Question: Let me start by saying sorry if this is a duplicate. I was unable to find an answer in any of the similar posts that I have read. I am having an issue where I have a 'Border' control whose 'Height' and 'Width' are bound to the 'ActualHeight' and 'ActualWidth' of a 'TextBlock' that is a child of the 'Border'.
Everything displays fine in the designer, but for some reason at run-time, the 'Border' control is not visible. I am not sure if it is because the 'Height' or 'Width' may be '0', or perhaps the 'Visibility' is being set some other way. If I hard code the 'Height'/'Width' then everything displays the same in the designer and at runtime, but something is acting bizarre with this binding. Even more bizarre, is that they were working before, and I'm not sure what I could have done to break them. Here is my XAML:
'''
<Grid Visibility="{Binding Path=Contacts.Count, Converter={StaticResource ItemCountToVisibilityConverter}}" >
<Border CornerRadius="5"
BorderBrush="White"
BorderThickness="2"
Padding="20,15,0,15"
Margin="0,15,0,15">
<ListView ItemsSource="{Binding Path=Contacts}">
<ListView.ItemTemplate>
<DataTemplate>
<StackPanel>
<TextBlock Text="{Binding Path=Name}" />
<TextBlock Text="{Binding Path=Number}" />
<TextBlock Text="{Binding Path=EmailAddress}" />
</StackPanel>
</DataTemplate>
</ListView.ItemTemplate>
</ListView>
</Border>
<Border Background="White"
CornerRadius="5"
Height="{Binding Path=ActualHeight, ElementName=ContactsTextBlock}"
Width="{Binding Path=ActualWidth, ElementName=ContactsTextBlock}"
VerticalAlignment="Top">
<TextBlock Text="Contact Information"
x:Name="ContactsTextBlock"
Foreground="Black"
Padding="5,2,5,2"
HorizontalAlignment="Center"
VerticalAlignment="Center" />
</Border>
</Grid>
'''
It is the second 'Border' control in the XAML that is having the issue. As I said, it displays properly in the designer, but for some reason at runtime, the 'Border' control as well as the 'TextBlock' it contains are not visible. Also, the 'Grid' is working properly, as well as the 'ListView' and the first 'Border'. It is simply the second 'Border' and it's 'TextBlock' that are not functioning properly.
Thanks in advance!
Here is what it looks like at design-time:

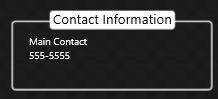
Answer: Let the Grid do the dirty work for you. I believe the Grid is one of the best controls WPF has.
The trick is dividing the vertical space in three slices, where the two on the top are sized accordingly to the desired space. That is, the TextBlock will determine how tall will be the row pair. You don't have to do anything than enjoying the result...
Here is a sample XAML (I cut the Visibility property for sake of simplicity):
'''
<Grid Margin="40,20">
<Grid.RowDefinitions>
<RowDefinition Height="Auto" />
<RowDefinition Height="Auto" />
<RowDefinition Height="*" />
</Grid.RowDefinitions>
<Border
CornerRadius="5"
BorderBrush="White"
BorderThickness="2"
Padding="20,15,20,15"
Background="DimGray"
Grid.Row="1"
Grid.RowSpan="2"
>
<ListView ItemsSource="{Binding Path=Contacts}">
<ListView.ItemTemplate>
<DataTemplate>
<StackPanel>
<TextBlock Text="{Binding Path=Name}" />
<TextBlock Text="{Binding Path=Number}" />
<TextBlock Text="{Binding Path=EmailAddress}" />
</StackPanel>
</DataTemplate>
</ListView.ItemTemplate>
</ListView>
</Border>
<Border
Background="White"
CornerRadius="5"
Grid.Row="0"
Grid.RowSpan="2"
HorizontalAlignment="Center"
>
<TextBlock
Text="Contact Information"
x:Name="ContactsTextBlock"
Foreground="Black"
Padding="5,2,5,2"
/>
</Border>
</Grid>
'''
Please, note the ListView border is sharing the middle row, so that the borderline will run "striking" the text.
That renders as follows: